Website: home-depot
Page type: review-order
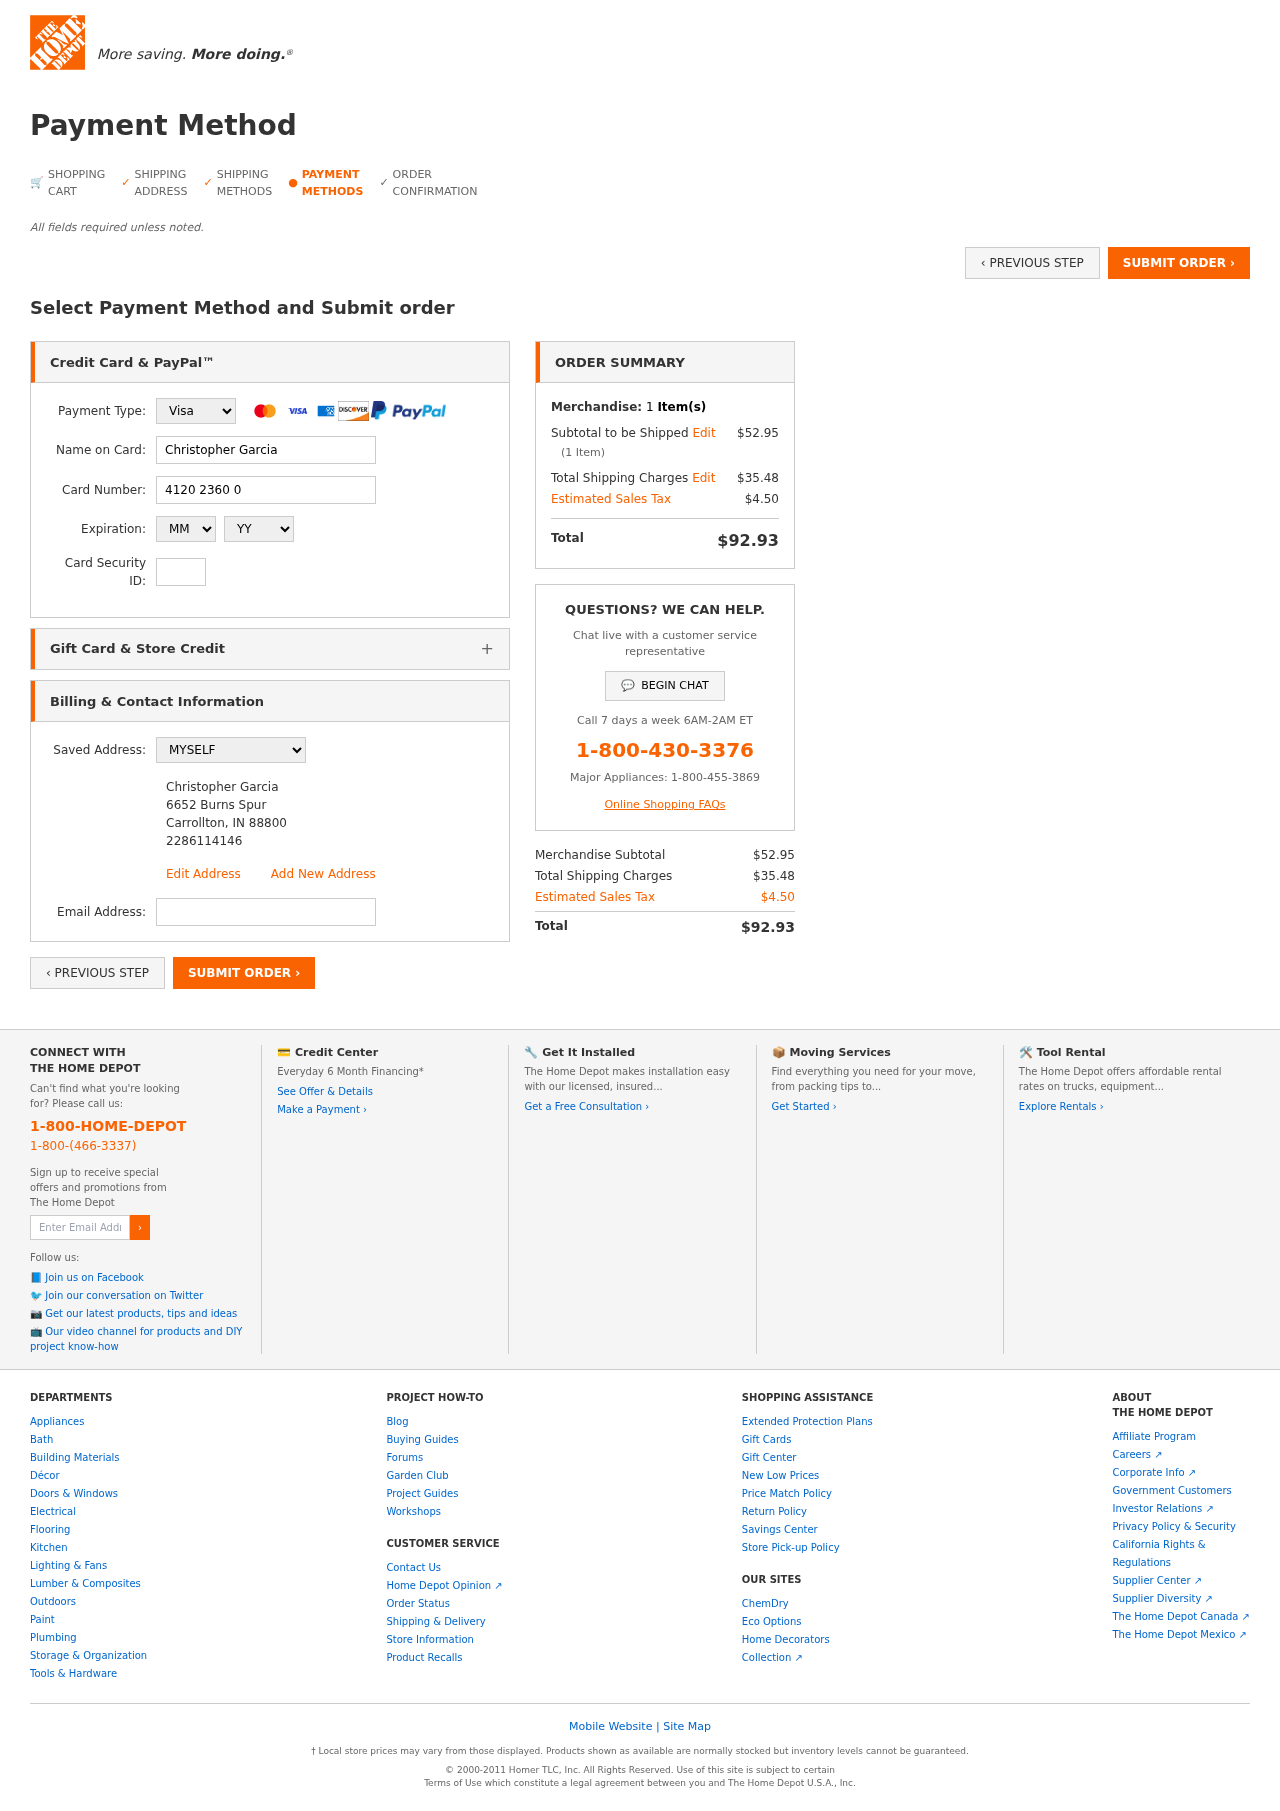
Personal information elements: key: PII_CARD_CVV
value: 704
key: PII_CARD_EXPIRY_MONTH
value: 01
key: PII_CARD_EXPIRY_YEAR
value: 30
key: PII_CARD_NUMBER
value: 4120 2360 0181 5676
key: PII_CARD_TYPE
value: Visa
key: PII_EMAIL
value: christopher_garcia@yahoo.com
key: PII_FULLNAME
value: Christopher Garcia
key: PII_FULLNAME2
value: Christopher Garcia
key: PII_STREET2
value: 6652 Burns Spur
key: PII_CITY2
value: Carrollton
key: PII_STATE_ABBR2
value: IN
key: PII_POSTCODE2
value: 88800
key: PII_PHONE2
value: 2286114146
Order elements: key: ORDER_NUM_ITEMS
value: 1
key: ORDER_SUBTOTAL
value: $52.95
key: ORDER_NUM_ITEMS2
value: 1
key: ORDER_SHIPPING_COST
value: $35.48
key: ORDER_TAX
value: $4.50
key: ORDER_TOTAL
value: $92.93
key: ORDER_SUBTOTAL2
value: $52.95
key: ORDER_SHIPPING_COST2
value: $35.48
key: ORDER_TAX2
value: $4.50
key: ORDER_TOTAL2
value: $92.93